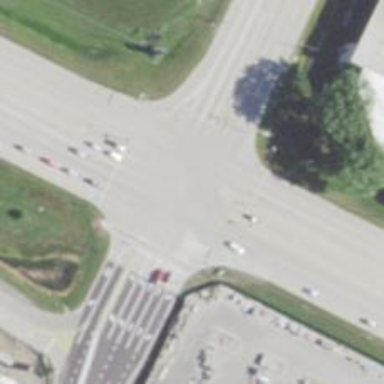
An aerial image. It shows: Tertiary link road.